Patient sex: M
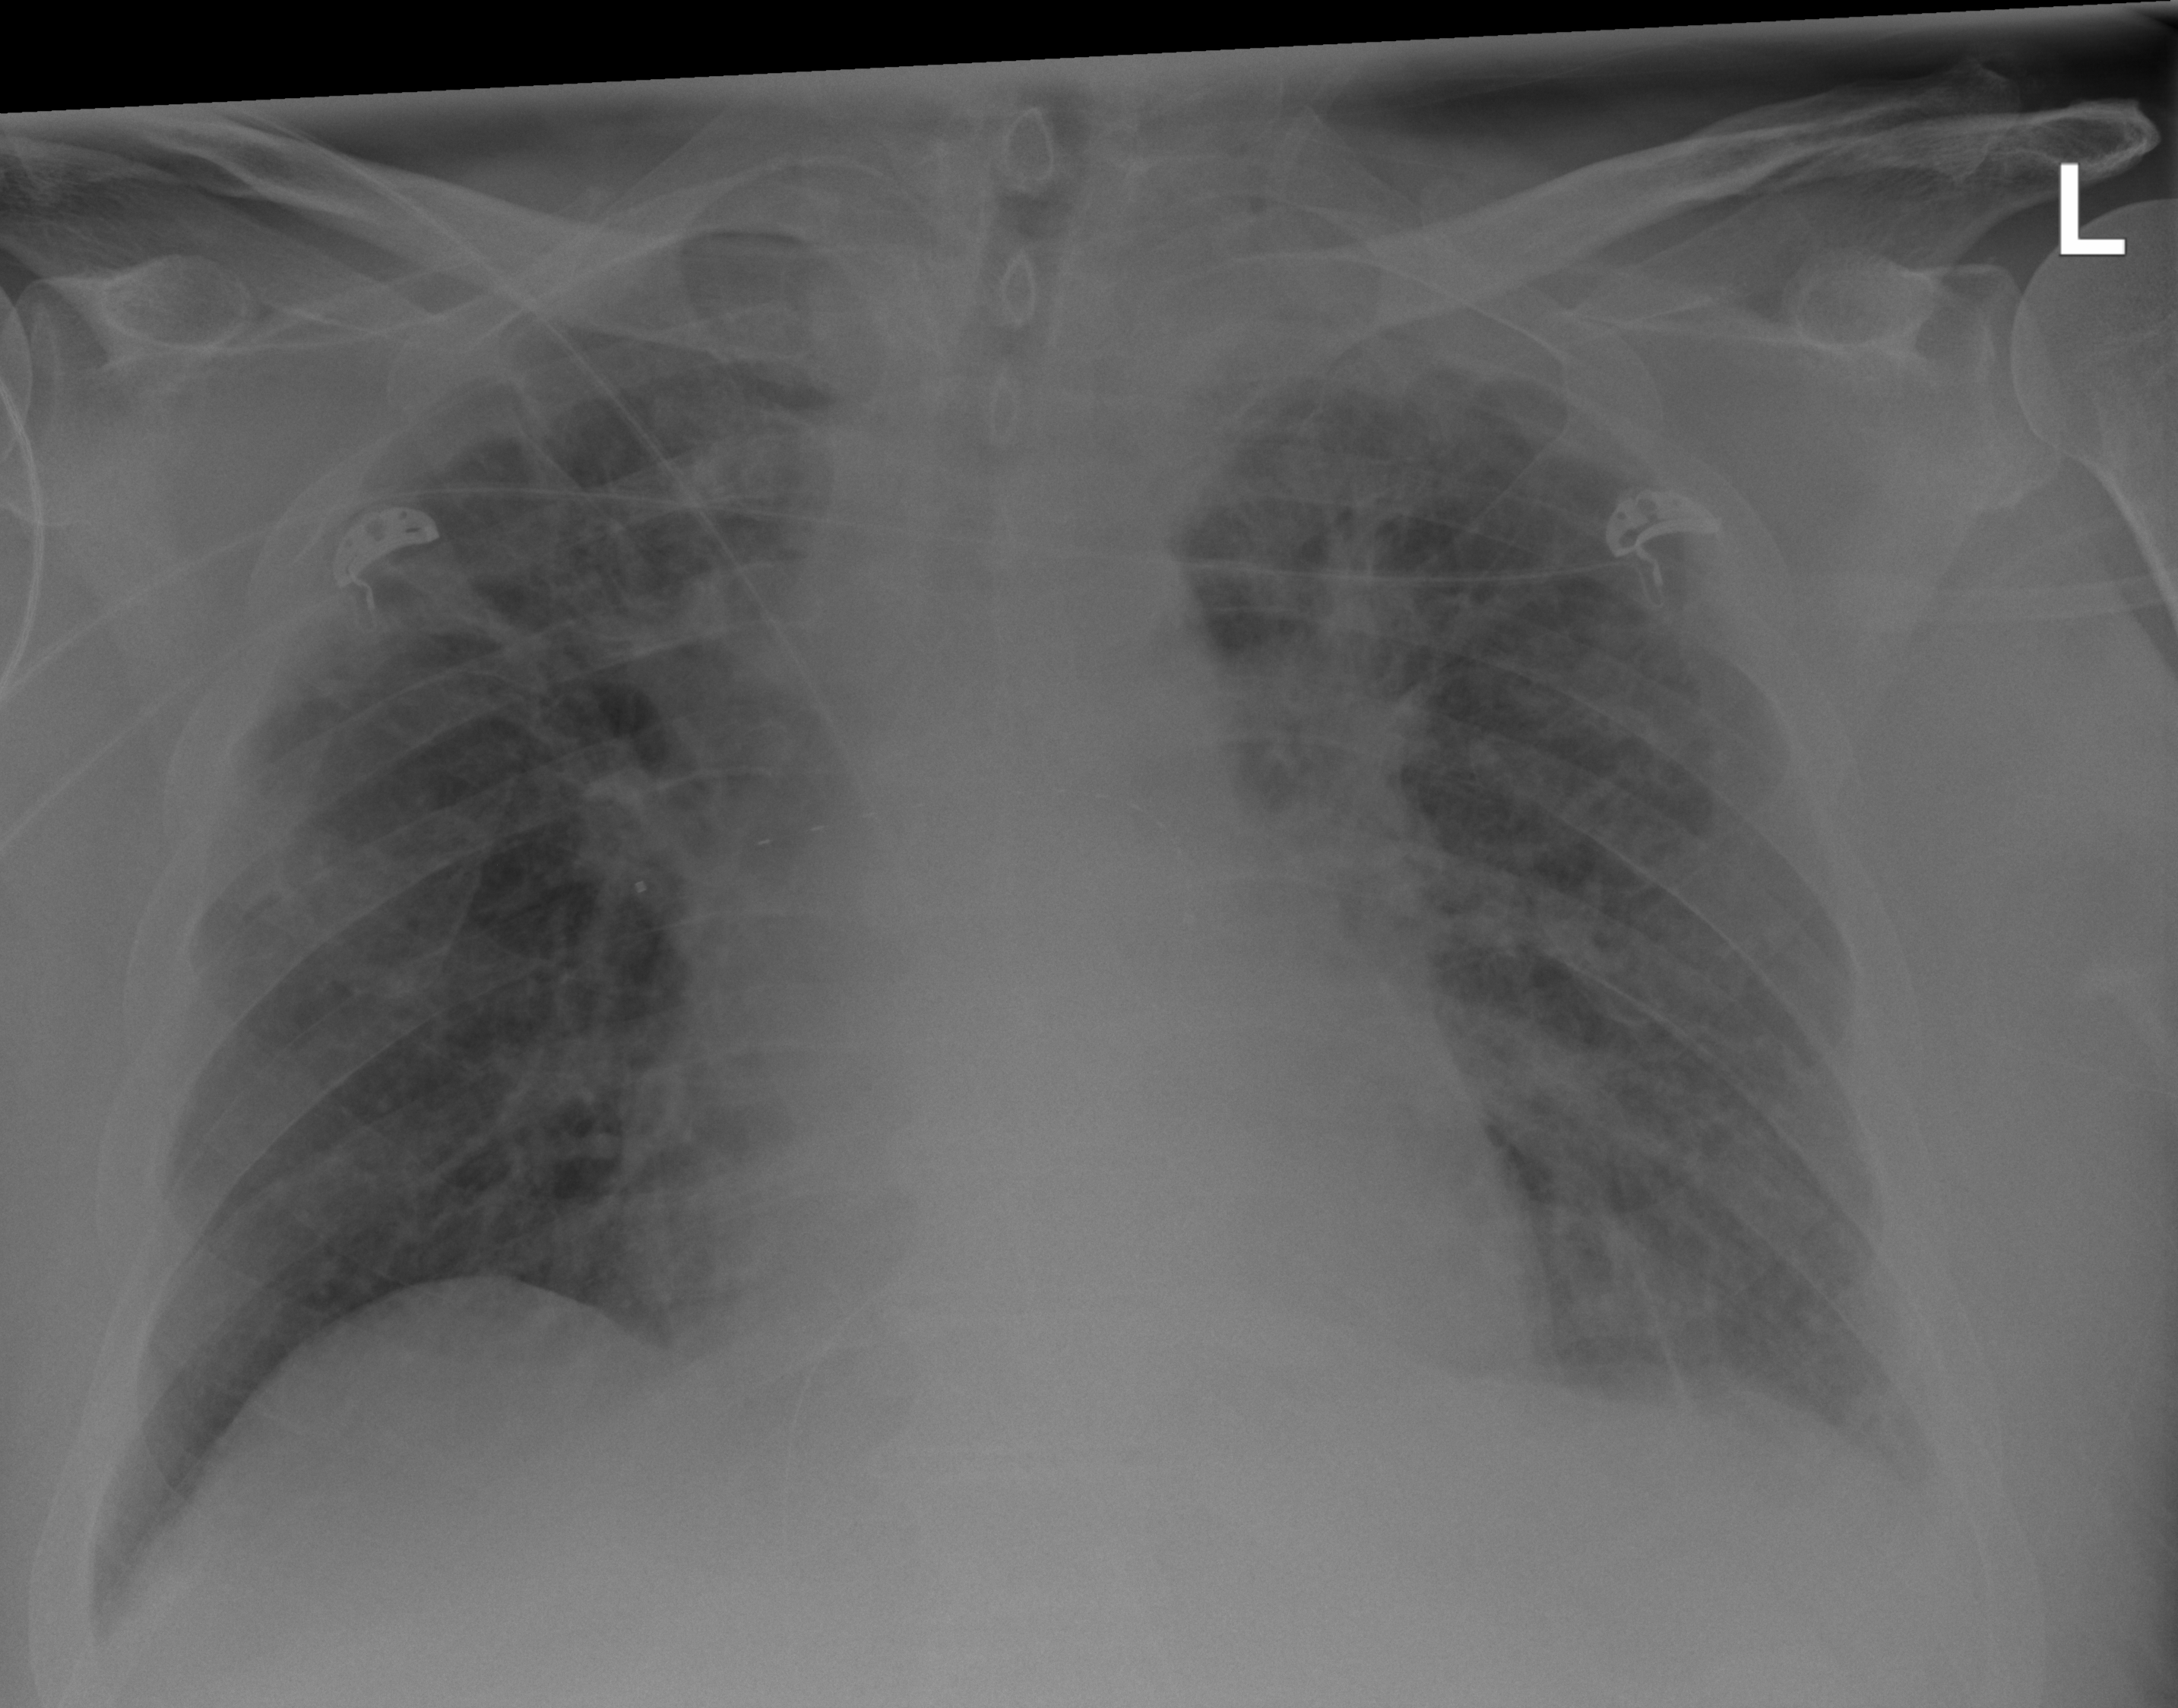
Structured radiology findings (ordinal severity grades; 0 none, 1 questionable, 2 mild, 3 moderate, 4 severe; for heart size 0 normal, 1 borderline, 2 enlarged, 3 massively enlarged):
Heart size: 2
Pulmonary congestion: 2
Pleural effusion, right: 2
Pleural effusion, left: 2
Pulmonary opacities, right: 2
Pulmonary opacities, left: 3
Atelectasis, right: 2
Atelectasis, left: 2